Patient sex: M
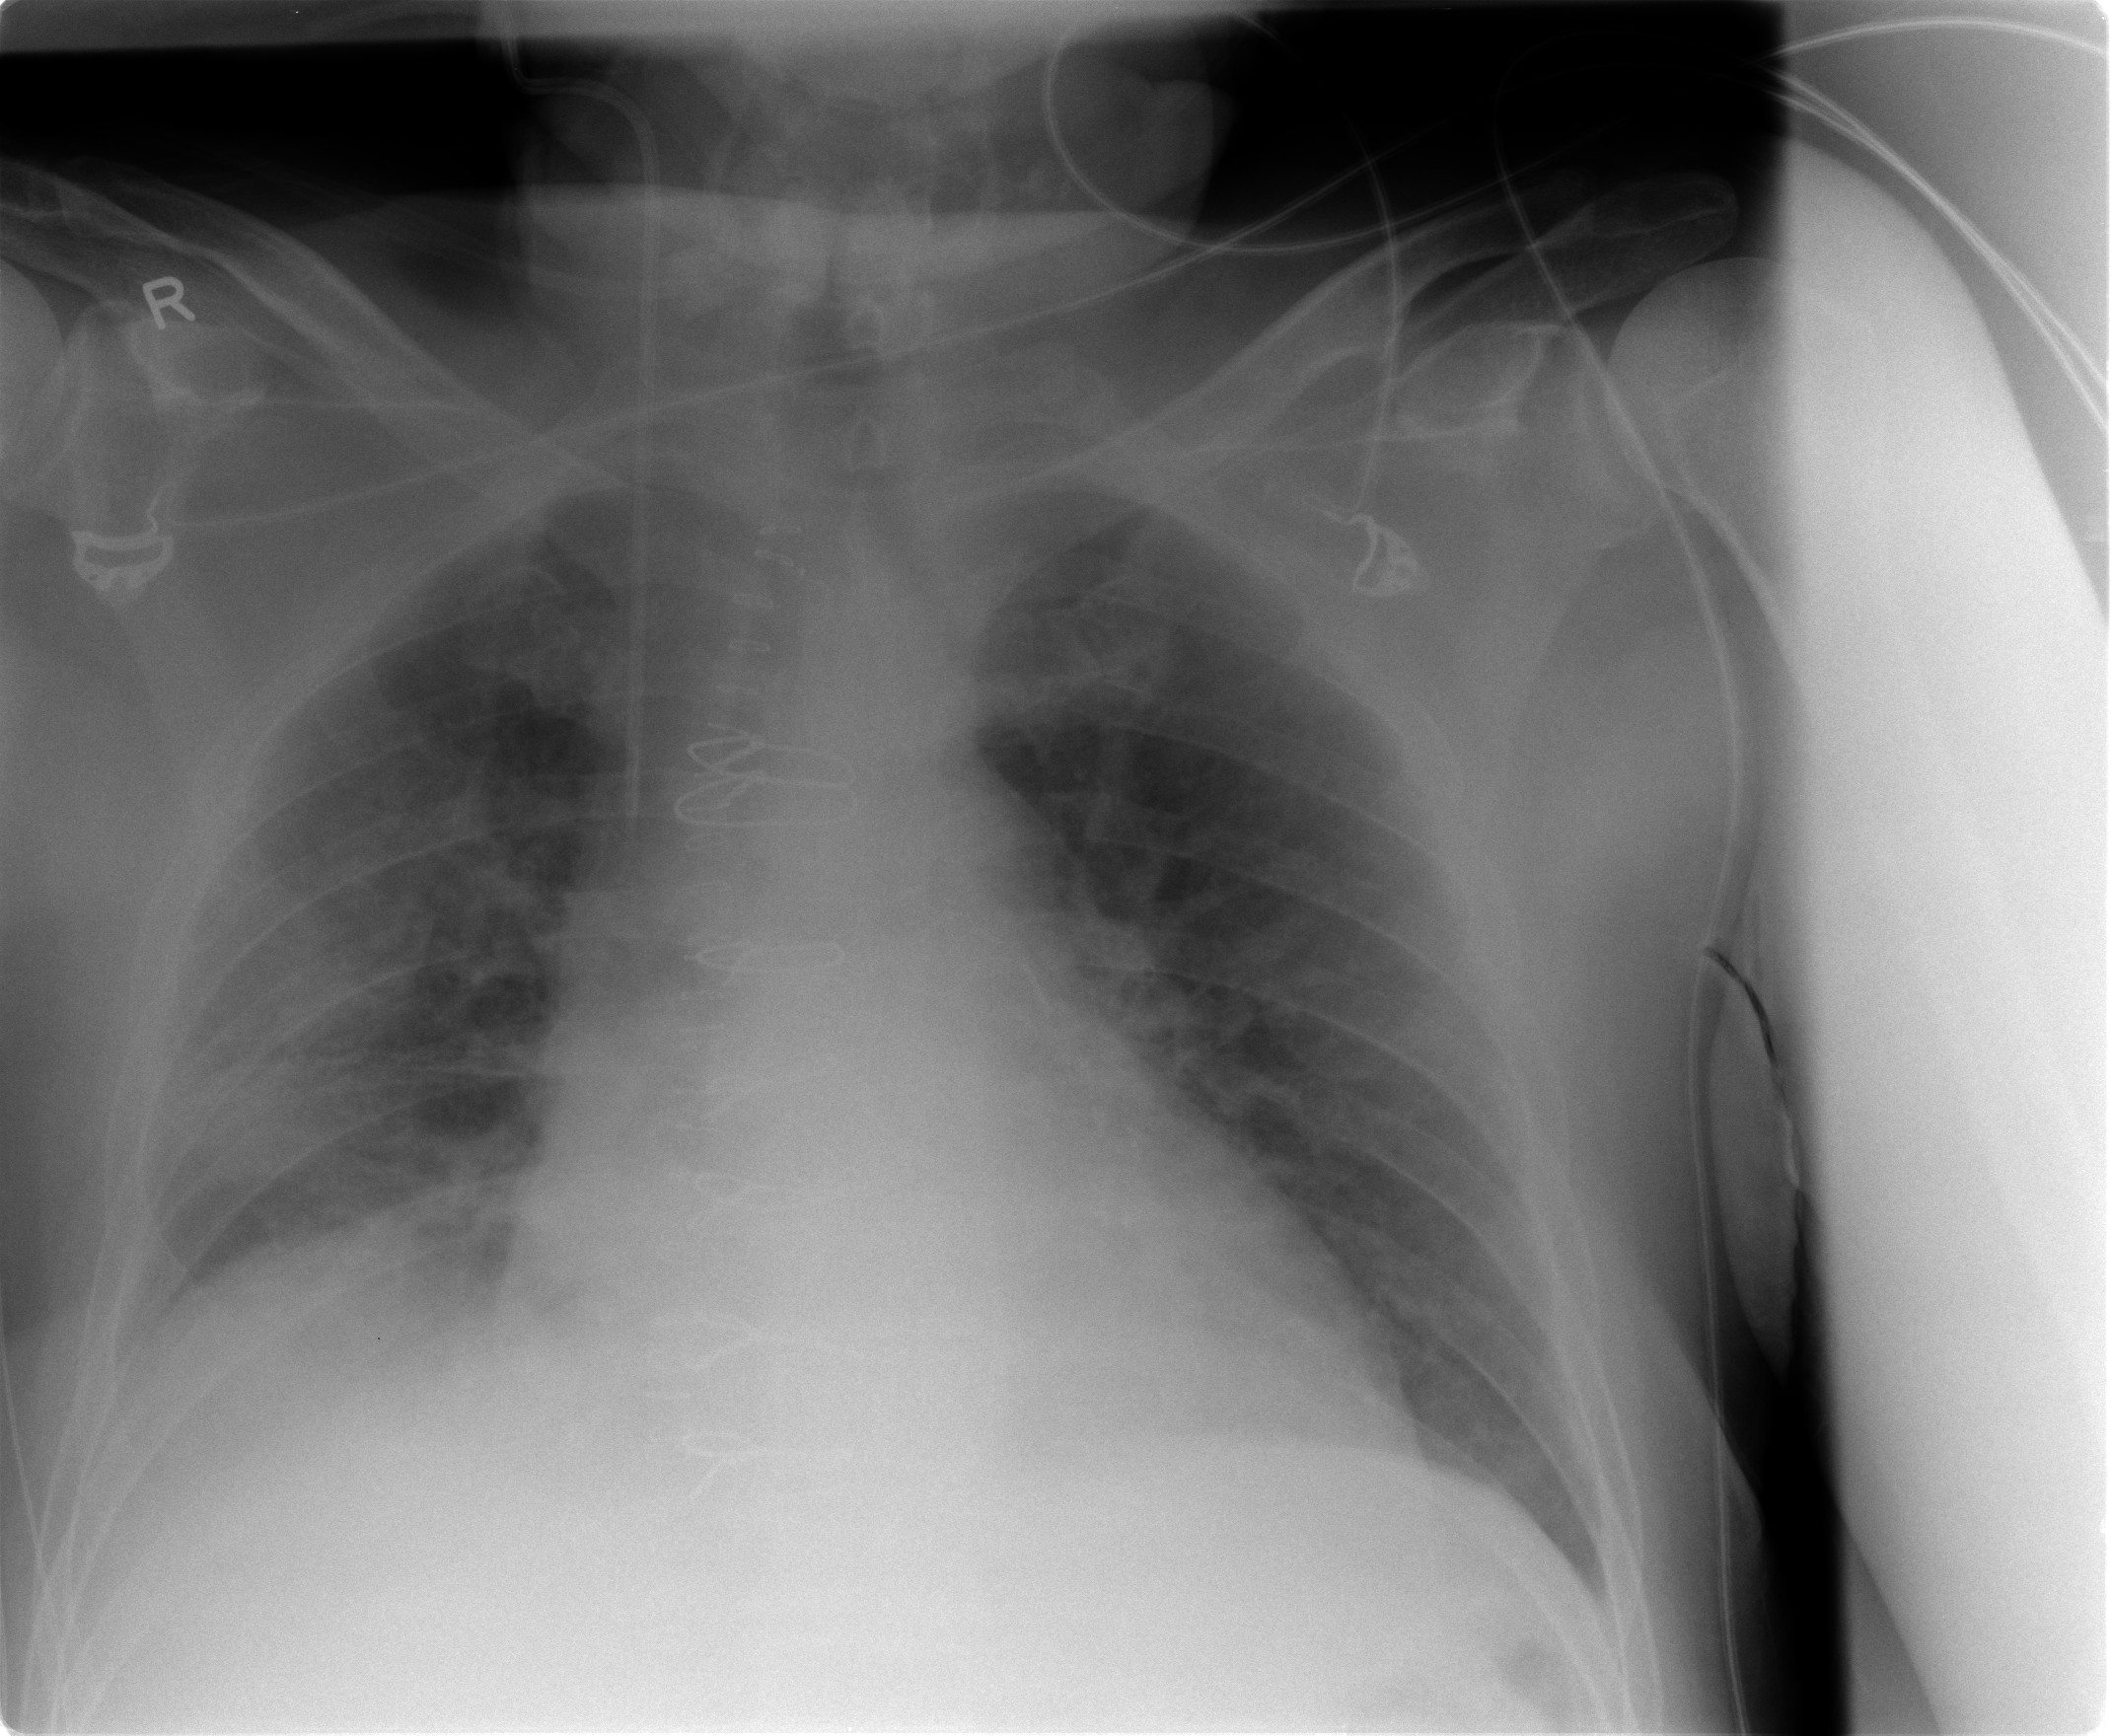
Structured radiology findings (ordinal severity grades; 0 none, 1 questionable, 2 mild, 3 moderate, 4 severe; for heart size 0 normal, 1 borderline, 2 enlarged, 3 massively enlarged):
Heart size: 0
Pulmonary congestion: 1
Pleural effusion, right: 2
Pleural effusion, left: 0
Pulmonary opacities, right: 2
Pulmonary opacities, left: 0
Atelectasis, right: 2
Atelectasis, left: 0